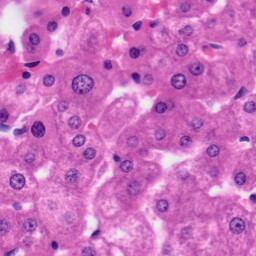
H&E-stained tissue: Liver